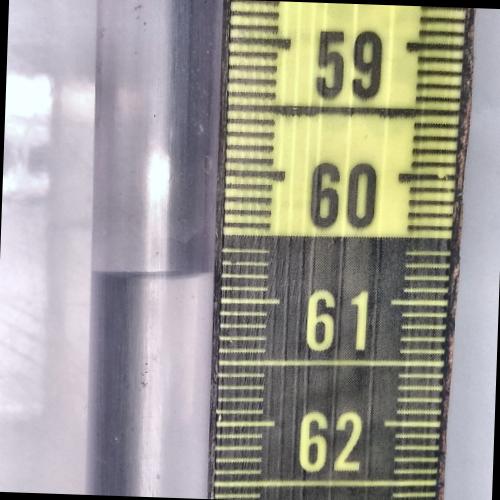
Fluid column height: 60.8 cm